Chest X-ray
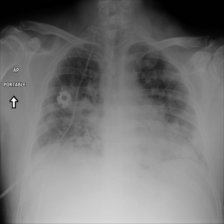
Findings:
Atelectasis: negative
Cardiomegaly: negative
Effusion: negative
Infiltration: positive
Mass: positive
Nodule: negative
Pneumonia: negative
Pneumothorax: negative
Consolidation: negative
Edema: negative
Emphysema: negative
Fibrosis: negative
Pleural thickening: negative
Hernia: negative